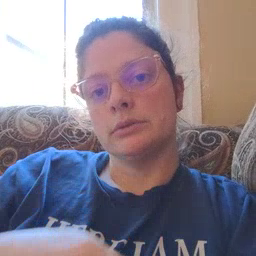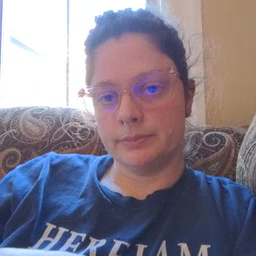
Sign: cut